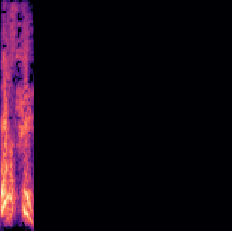
Sound class: Person sneeze